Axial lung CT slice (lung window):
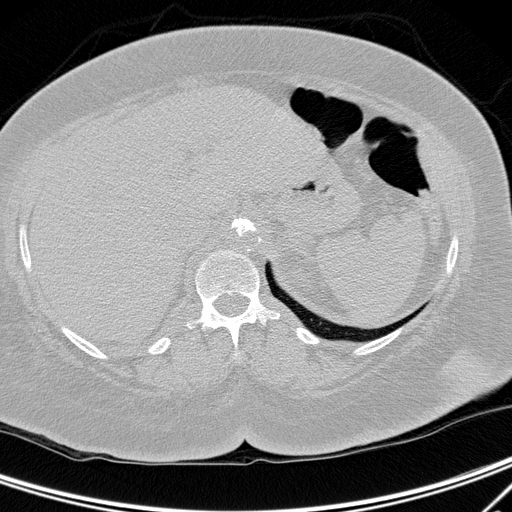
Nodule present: no